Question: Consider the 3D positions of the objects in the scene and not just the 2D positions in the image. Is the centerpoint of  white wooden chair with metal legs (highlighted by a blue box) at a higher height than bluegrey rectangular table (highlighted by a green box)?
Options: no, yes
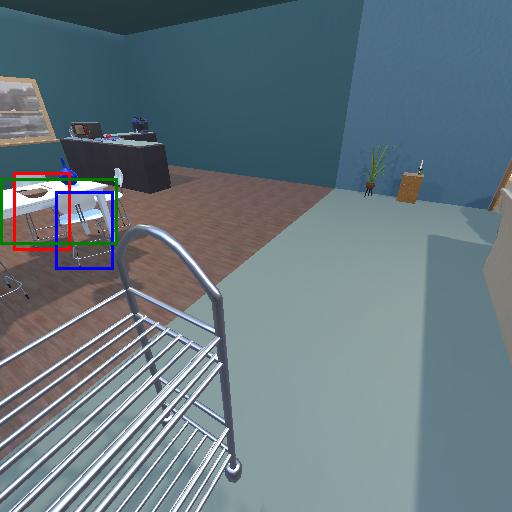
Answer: no